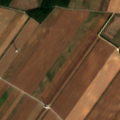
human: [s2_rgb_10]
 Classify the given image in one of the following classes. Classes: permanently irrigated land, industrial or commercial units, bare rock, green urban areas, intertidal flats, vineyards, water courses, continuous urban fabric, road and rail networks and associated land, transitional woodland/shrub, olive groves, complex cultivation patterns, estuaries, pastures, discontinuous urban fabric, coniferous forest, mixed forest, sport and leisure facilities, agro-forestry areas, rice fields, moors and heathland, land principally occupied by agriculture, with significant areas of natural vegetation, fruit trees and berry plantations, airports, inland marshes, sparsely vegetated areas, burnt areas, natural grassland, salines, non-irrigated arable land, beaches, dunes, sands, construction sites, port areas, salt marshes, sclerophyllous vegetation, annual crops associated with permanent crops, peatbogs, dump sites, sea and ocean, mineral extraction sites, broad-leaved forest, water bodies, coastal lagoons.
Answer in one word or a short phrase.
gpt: non-irrigated arable land, land principally occupied by agriculture, with significant areas of natural vegetation, broad-leaved forest